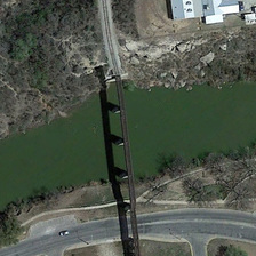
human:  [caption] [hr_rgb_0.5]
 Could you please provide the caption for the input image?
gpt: There is a railway bridge across the river, and there is a road with two T intersections with some blue roofs.

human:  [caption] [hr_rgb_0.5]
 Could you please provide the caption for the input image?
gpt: There is a railway bridge across the river and a road with two T-intersections with some blue roofed buildings.

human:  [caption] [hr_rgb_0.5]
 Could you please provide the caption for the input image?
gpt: a bridge props on the river and some mountains .

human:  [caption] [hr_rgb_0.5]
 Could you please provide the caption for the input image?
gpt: a railway bridge spans the river and a road alongside it .

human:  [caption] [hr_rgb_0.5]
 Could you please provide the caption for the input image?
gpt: many trees and a road are in two sides of a green river with a bridge over it and near a building .